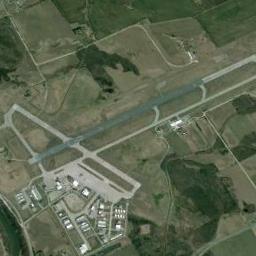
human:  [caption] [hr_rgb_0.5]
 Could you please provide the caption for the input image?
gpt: There is an airport in the middle of the grass .

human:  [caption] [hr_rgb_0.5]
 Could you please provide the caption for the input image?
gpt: A complex airport with many runways and buildings is surrounded by a brown and green farmland .

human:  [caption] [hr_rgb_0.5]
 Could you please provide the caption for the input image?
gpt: The airport was built in the middle of lush vegetation .

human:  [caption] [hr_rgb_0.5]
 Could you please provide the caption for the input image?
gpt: An airport with some staggered runways on the farmland and some white buildings beside .

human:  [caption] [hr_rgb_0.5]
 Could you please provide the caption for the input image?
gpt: The airport is surrounded by grass .